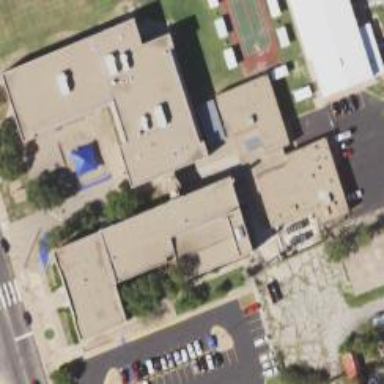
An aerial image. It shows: School.